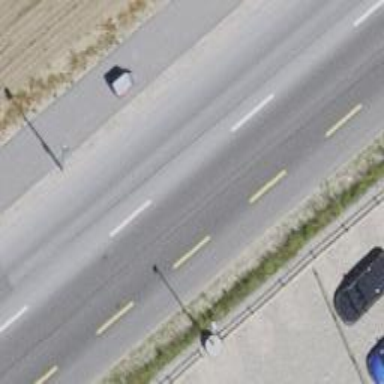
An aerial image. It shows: Secondary road with asphalt surface. There is cycle track on the left side of the road.